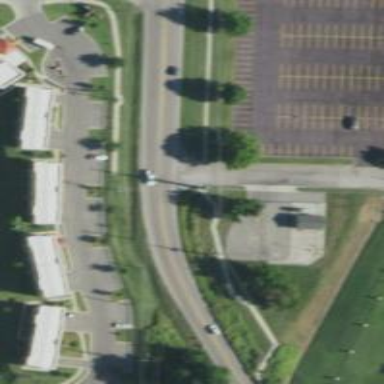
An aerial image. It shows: Tertiary road with asphalt surface and separate sidewalk.